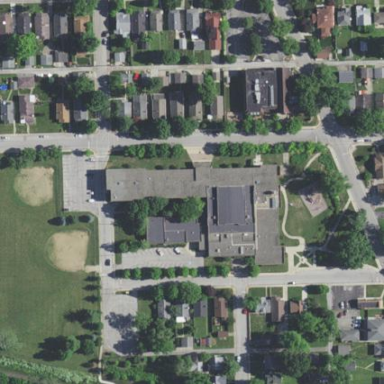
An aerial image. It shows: School with grassy surroundings.